Question: I want to select multiple rows that ordered by desc. as a example, I want to select the lastly added rows for Kandy, Ampara & Anuradhapura.. Please view screen shot of my database from the link below.

I tried:
'''
SELECT thripstot, g_midgetot, l_foldertot
FROM pest_data
WHERE district = 'ampara' OR district = 'kandy' OR district = 'anuradhapura'
order by id desc
limit 0,1;
'''
and that's not provides the result that I needed.
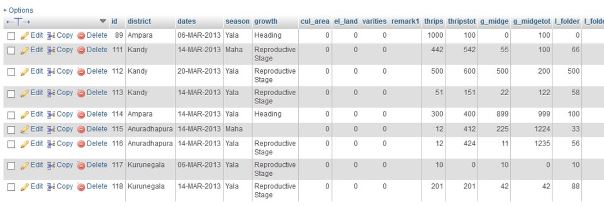
Answer: If I did understand you correctly, you want to get the latest record for each specified 'district' defined in the 'where' clause.
You can use subquery which separately gets the latest record for each 'district' via the maximum 'ID' if it was set as column. In order to get all the rows from the selected latest row, you need to join it with the original table provided that it matches on the 'district' and the 'ID'.
'''
SELECT a.thripstot, a.g_midgetot, a.l_foldertot
FROM tableName a
INNER JOIN
(
SELECT district, MAX(id) max_id
FROM tableName
GROUP BY district
) b ON a.district = b.district AND
a.id = b.max_id
WHERE a.district IN ('ampara','kandy', 'anuradhapura')
'''